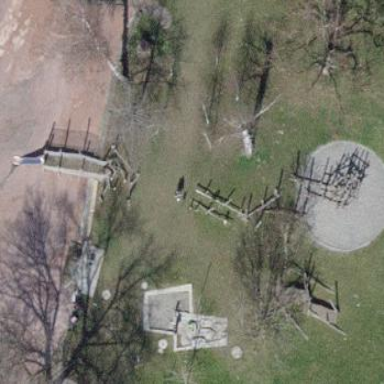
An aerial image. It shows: Playground area for leisure land.